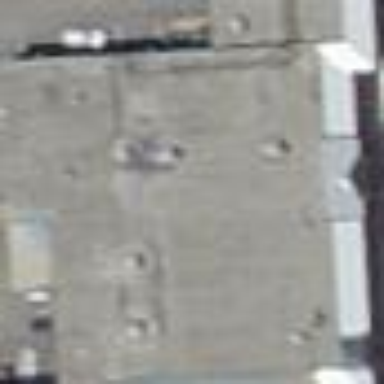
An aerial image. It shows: Variety store located in building.